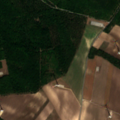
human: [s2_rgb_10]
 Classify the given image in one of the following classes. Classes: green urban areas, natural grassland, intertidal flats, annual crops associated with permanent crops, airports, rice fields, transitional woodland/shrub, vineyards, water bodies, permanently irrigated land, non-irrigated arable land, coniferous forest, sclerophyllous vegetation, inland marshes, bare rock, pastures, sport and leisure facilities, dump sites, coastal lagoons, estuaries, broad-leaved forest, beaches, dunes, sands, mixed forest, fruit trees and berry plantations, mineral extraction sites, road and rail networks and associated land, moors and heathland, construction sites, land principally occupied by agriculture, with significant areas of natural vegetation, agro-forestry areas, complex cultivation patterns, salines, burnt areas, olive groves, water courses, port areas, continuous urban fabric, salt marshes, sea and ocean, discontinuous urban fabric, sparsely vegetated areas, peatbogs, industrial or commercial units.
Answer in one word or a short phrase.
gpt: non-irrigated arable land, broad-leaved forest